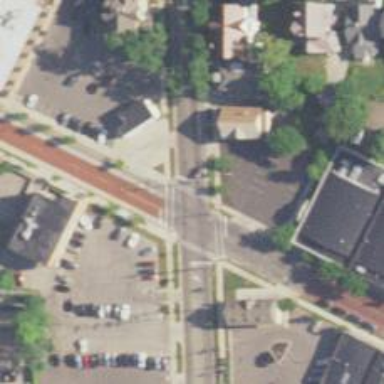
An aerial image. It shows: Marked footway crossing with zebra markings.